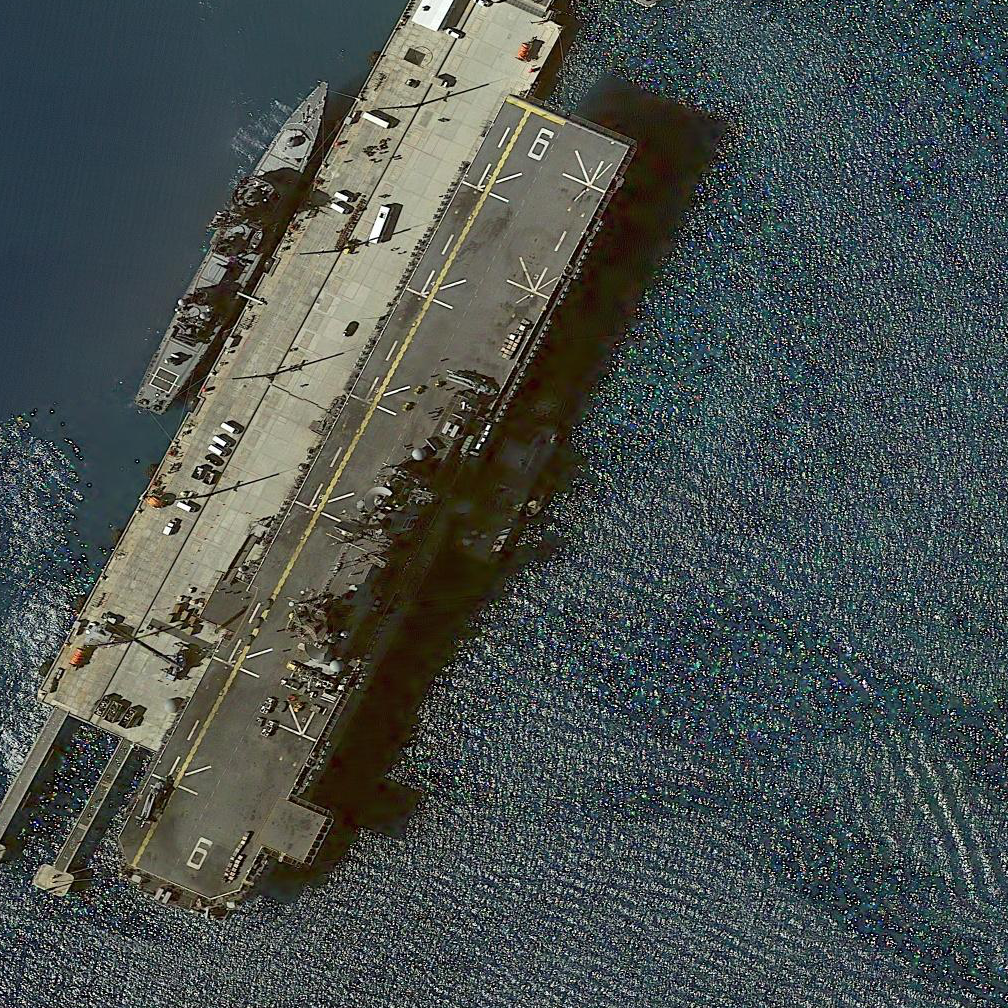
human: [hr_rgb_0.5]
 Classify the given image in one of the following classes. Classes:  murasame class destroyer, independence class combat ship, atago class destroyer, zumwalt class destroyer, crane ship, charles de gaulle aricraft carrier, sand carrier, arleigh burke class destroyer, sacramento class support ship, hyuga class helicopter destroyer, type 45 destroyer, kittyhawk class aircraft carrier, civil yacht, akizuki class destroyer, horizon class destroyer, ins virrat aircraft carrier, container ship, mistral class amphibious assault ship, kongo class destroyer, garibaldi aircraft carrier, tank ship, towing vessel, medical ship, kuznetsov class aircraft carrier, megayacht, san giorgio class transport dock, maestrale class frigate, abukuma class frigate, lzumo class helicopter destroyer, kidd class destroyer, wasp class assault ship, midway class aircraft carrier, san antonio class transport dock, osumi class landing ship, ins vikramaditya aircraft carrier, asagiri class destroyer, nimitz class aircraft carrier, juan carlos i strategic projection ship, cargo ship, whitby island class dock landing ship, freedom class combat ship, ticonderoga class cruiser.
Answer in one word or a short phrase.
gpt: Wasp class assault ship